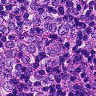
Metastatic tissue present: yes